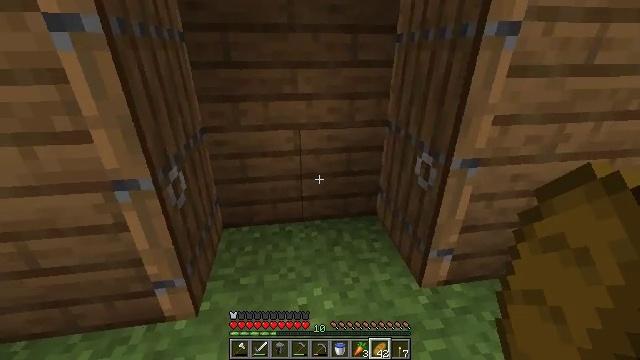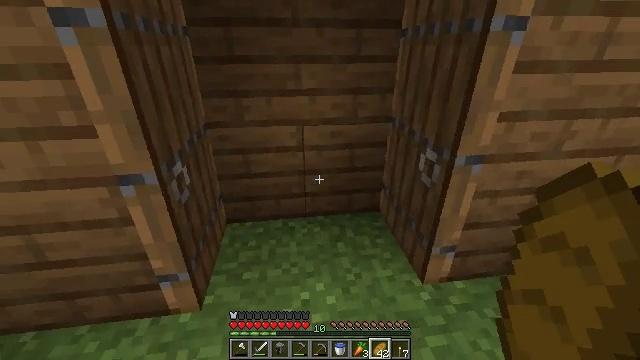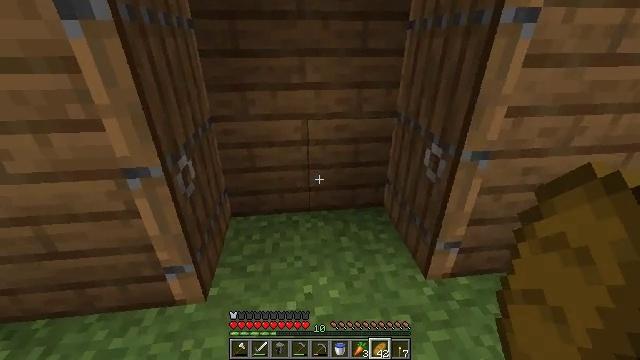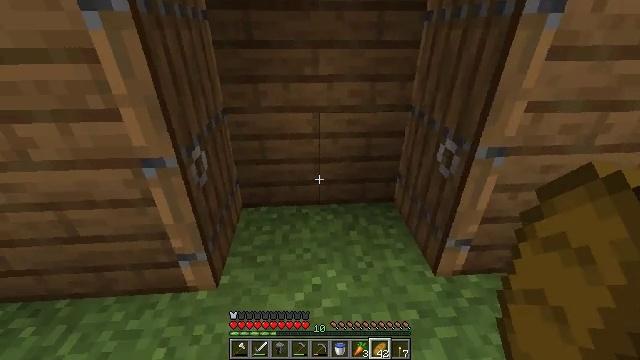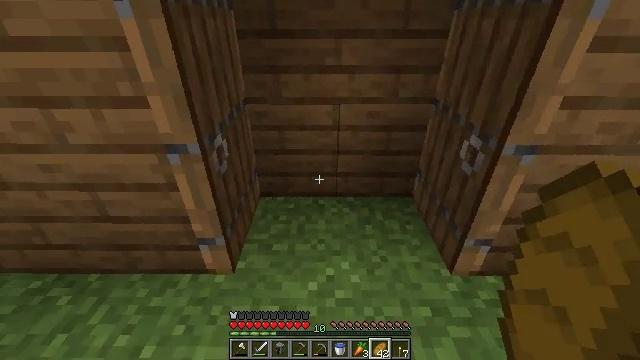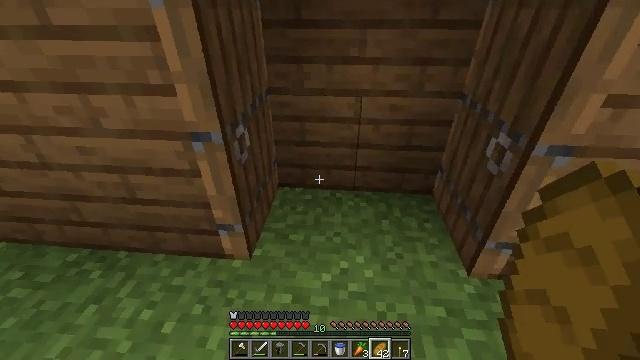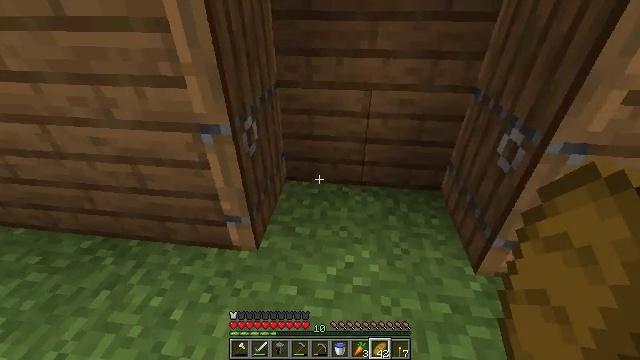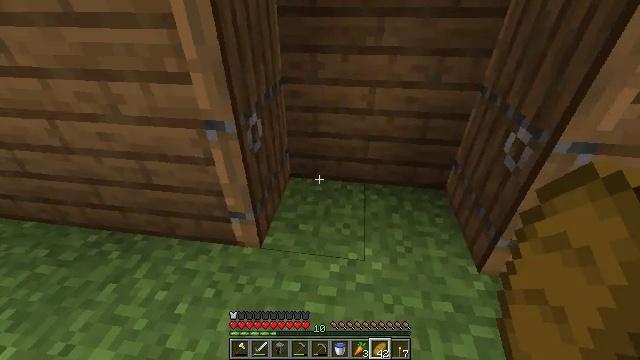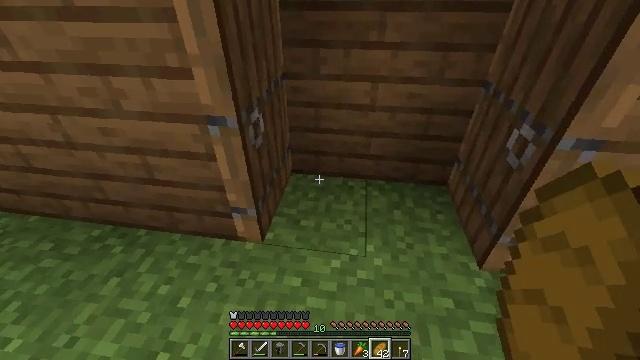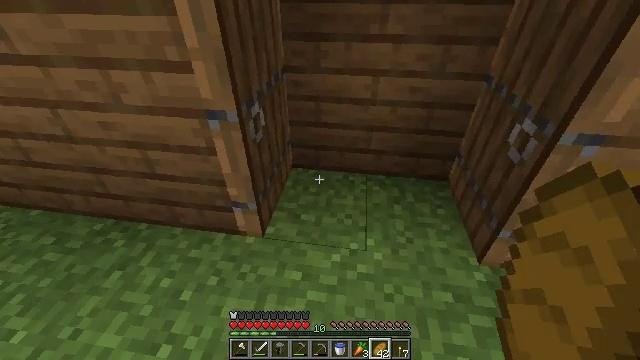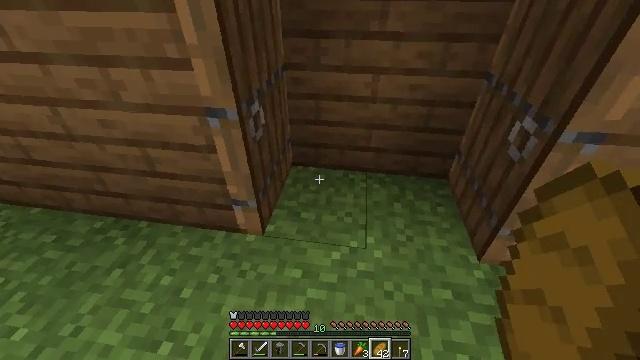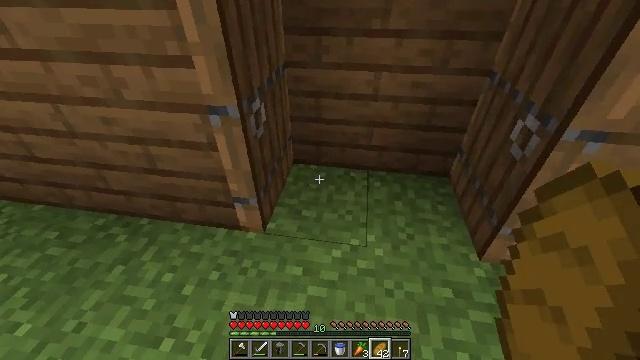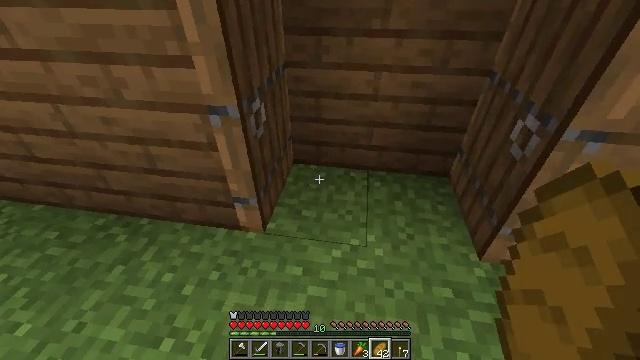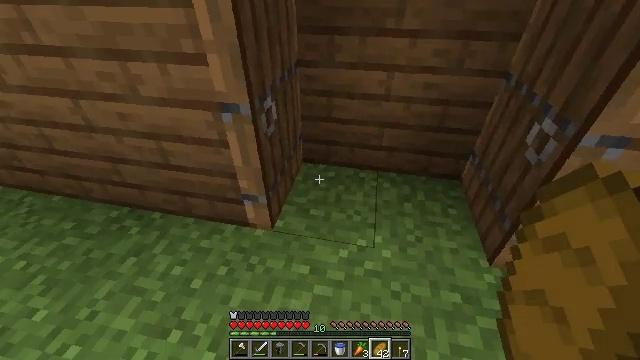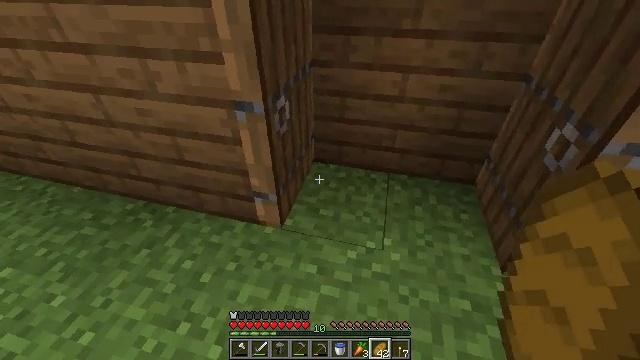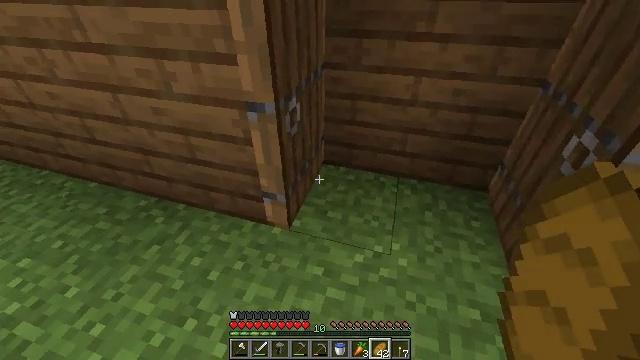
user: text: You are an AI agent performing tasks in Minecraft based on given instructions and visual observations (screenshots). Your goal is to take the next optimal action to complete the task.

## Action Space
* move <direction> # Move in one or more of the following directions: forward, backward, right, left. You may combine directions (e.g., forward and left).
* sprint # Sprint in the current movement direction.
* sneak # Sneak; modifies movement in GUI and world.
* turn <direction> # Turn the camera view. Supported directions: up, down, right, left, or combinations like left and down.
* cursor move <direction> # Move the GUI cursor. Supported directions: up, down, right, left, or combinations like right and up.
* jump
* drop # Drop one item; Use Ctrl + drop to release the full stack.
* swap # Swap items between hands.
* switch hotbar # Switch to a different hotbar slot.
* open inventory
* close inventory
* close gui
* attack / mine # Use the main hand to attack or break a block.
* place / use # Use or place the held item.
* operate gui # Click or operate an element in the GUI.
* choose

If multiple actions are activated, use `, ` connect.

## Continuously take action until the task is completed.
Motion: motion action
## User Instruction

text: Break the spruce door to remove it.
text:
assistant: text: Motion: no_op
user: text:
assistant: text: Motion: turn left and down
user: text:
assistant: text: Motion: turn left and down
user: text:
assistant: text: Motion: turn left and down
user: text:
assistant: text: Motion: turn left and down
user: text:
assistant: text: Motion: turn left and down
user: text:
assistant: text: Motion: turn left
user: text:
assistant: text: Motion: no_op
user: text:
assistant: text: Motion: turn down
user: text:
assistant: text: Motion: no_op
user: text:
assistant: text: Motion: no_op
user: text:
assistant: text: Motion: no_op
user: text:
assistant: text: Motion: turn left
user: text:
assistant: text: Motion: turn left
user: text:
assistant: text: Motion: turn left
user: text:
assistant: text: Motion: turn left
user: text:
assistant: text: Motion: turn left and up, switch to hotbar 2
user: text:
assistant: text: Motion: turn left, switch to hotbar 2
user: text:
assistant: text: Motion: turn left and up
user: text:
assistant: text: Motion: turn left and up
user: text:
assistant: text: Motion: turn left and up
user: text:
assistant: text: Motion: turn left and up
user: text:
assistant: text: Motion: turn up, switch to hotbar 3
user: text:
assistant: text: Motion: switch to hotbar 3
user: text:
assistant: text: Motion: switch to hotbar 3
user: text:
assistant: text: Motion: no_op
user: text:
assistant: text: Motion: no_op
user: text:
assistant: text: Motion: no_op
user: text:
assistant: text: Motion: no_op
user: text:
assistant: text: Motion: no_op